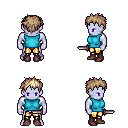
a pixel art fantasy rpg character, male body template, dark elf, purple skin, teal sleeveless shirt, gold greaves, white blonde bedhead hairstyle, maroon shoes, dagger, four views (front, back, left, right), 2x2 character sprite sheet, small pixel art, hard edges, no anti-aliasing